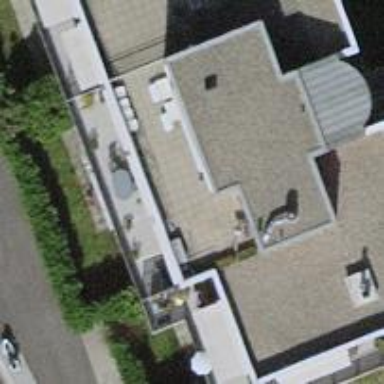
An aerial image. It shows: Building with apartments and flat roof.